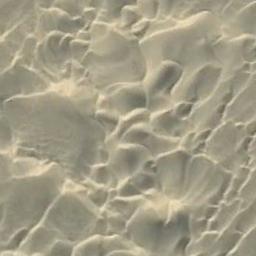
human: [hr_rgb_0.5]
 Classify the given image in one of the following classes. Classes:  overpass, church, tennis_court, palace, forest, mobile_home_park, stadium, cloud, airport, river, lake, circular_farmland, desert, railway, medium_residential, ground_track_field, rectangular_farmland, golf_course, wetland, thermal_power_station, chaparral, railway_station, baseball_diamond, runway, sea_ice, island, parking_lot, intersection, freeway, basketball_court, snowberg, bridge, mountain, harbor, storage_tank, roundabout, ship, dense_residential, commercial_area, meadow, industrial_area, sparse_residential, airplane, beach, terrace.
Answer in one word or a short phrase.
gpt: desert